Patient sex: M
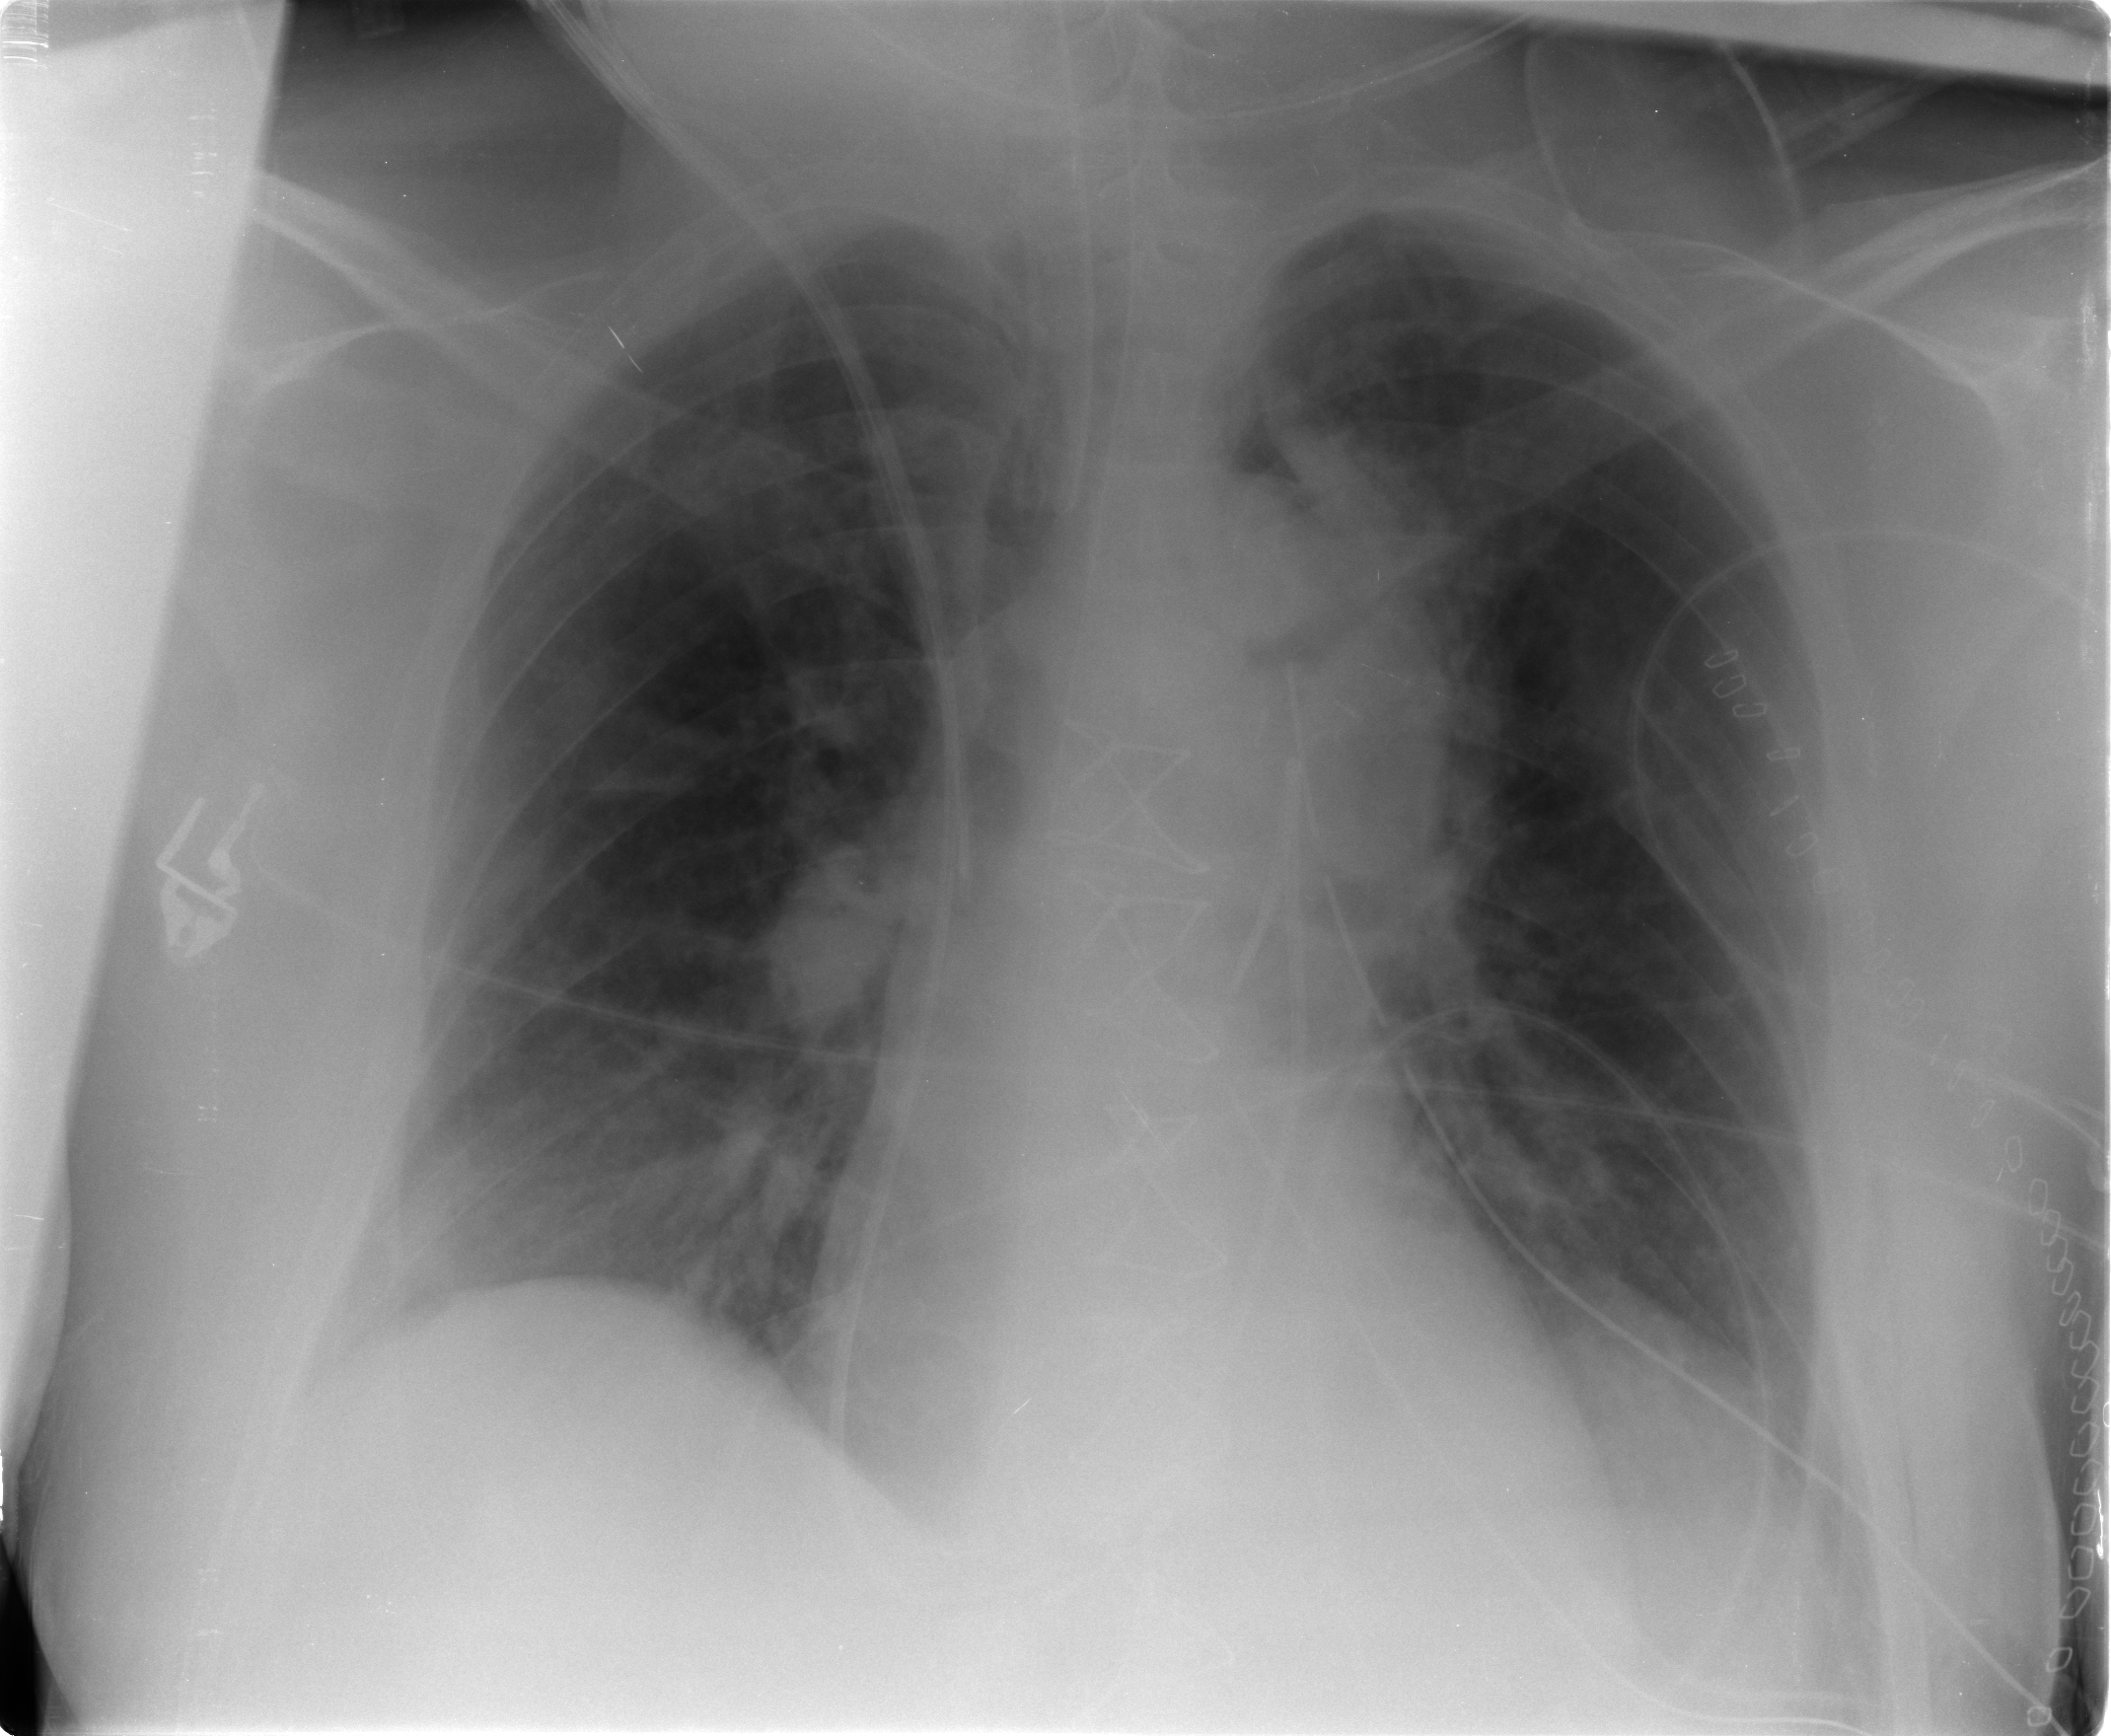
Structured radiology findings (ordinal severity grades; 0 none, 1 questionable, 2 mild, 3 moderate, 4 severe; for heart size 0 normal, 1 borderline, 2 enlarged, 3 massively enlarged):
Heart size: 0
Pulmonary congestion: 0
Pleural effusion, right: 0
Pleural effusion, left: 0
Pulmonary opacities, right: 0
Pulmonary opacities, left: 1
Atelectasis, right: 0
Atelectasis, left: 1